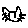
Label: cat